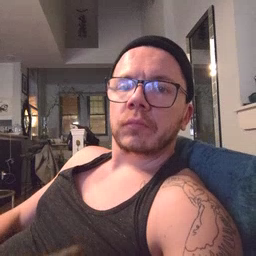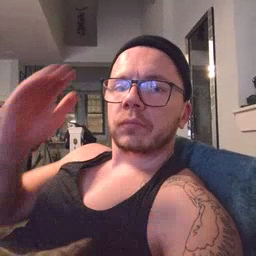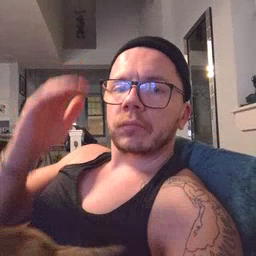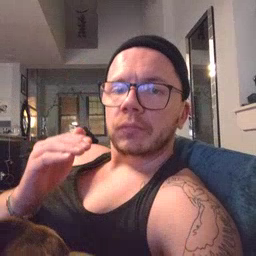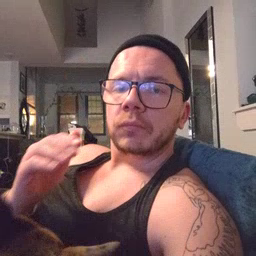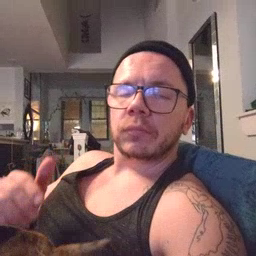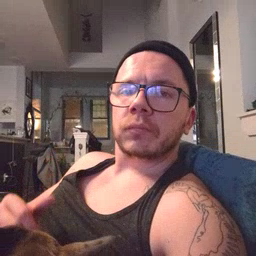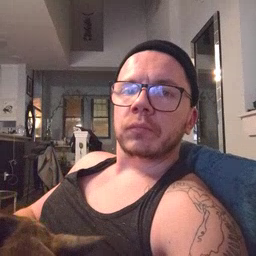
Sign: child